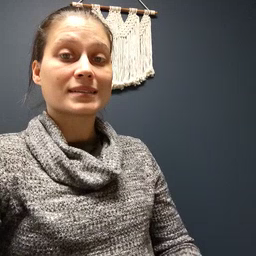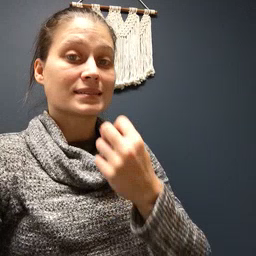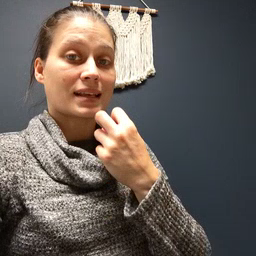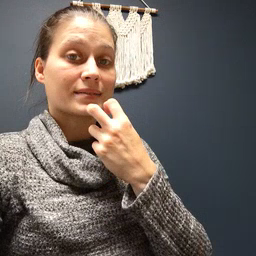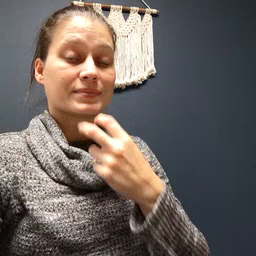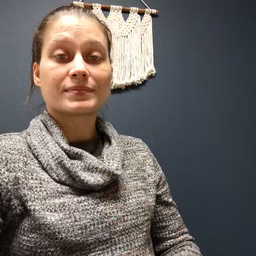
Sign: snack